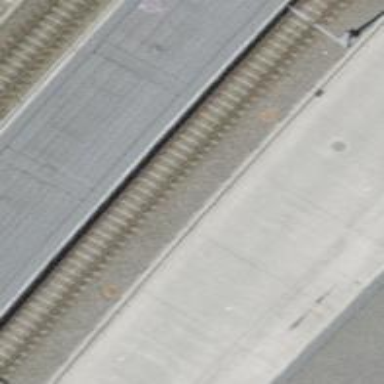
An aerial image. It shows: Public transport stop position along the railway.